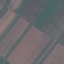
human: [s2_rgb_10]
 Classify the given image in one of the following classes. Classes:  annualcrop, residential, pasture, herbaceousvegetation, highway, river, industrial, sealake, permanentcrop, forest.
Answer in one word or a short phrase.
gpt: AnnualCrop